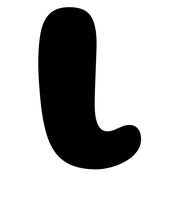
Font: Gluten_ExtraBold